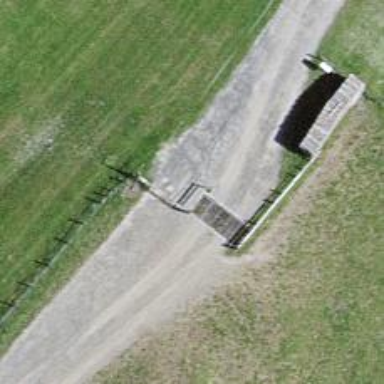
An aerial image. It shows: Gate.